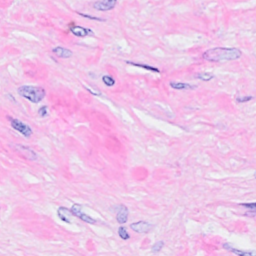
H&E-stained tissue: Breast